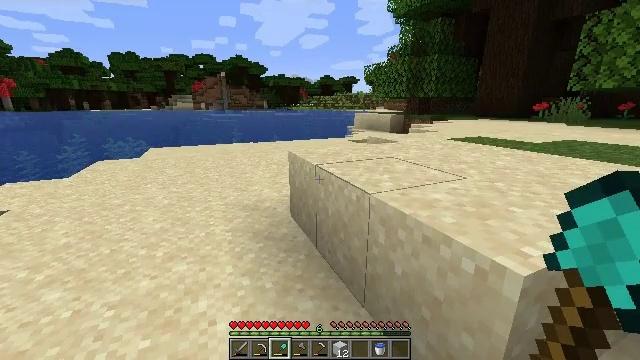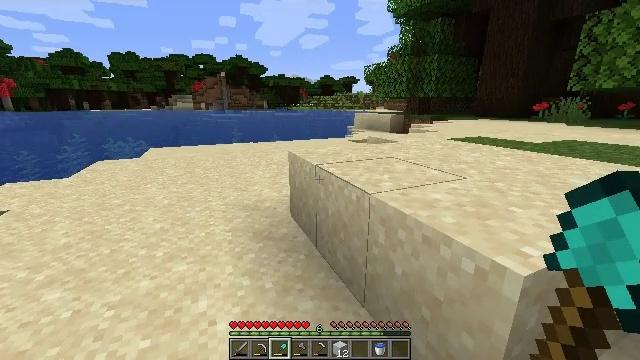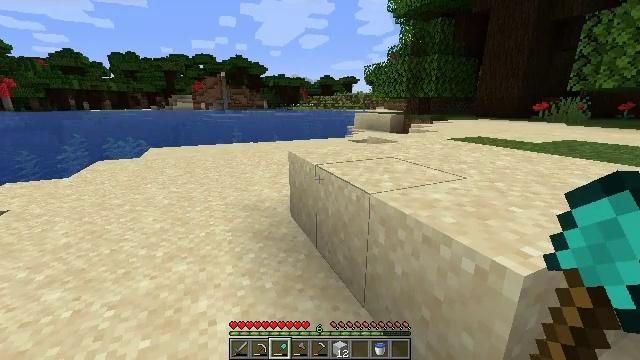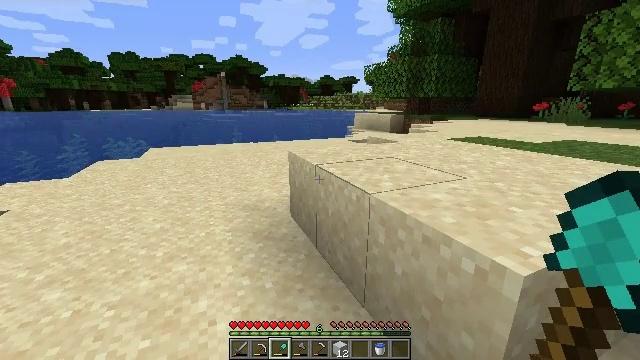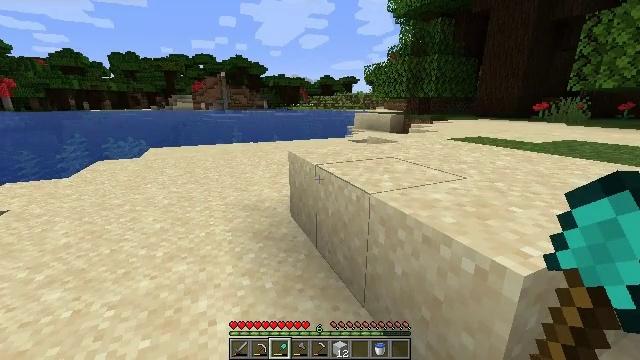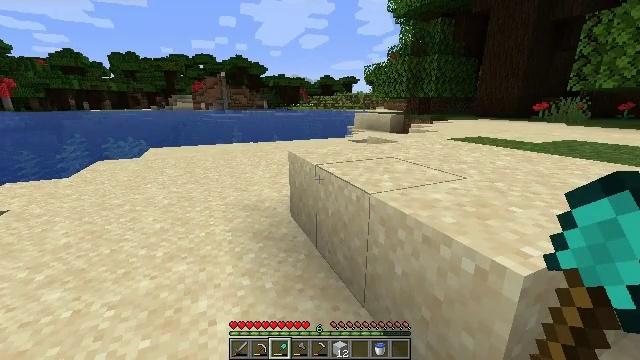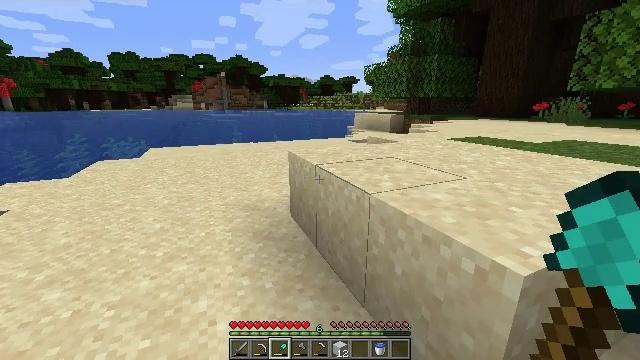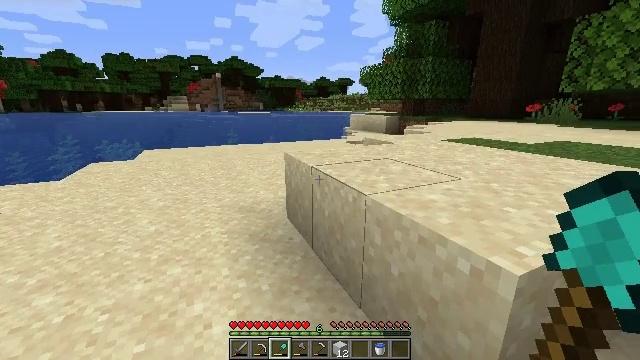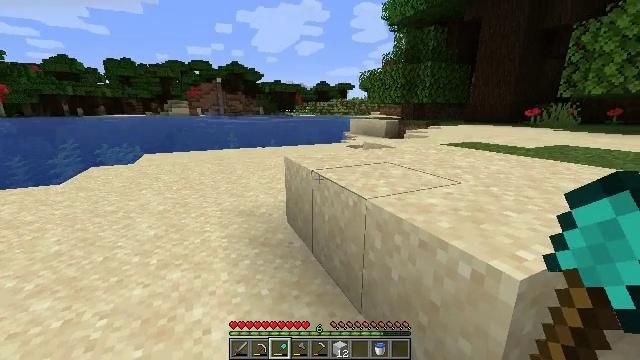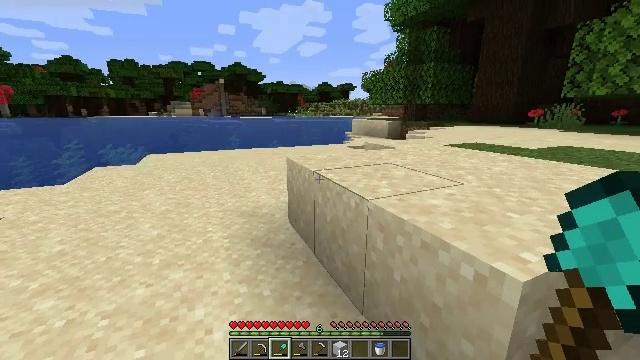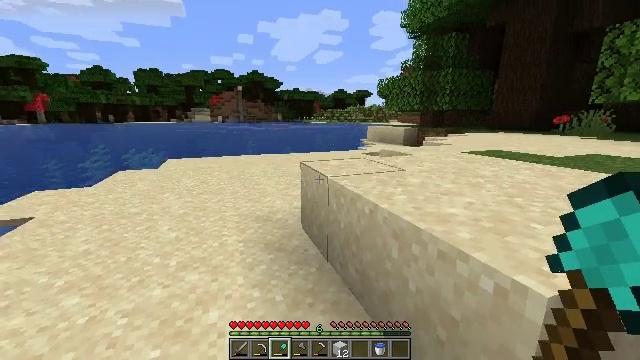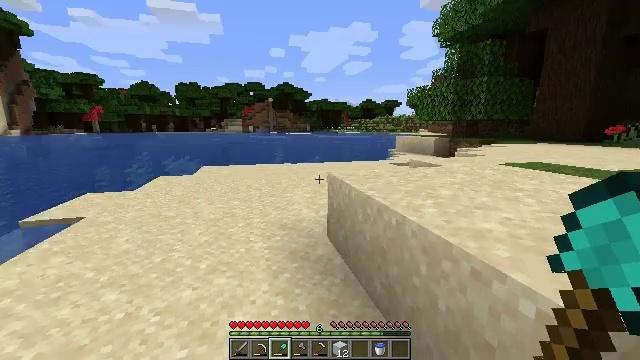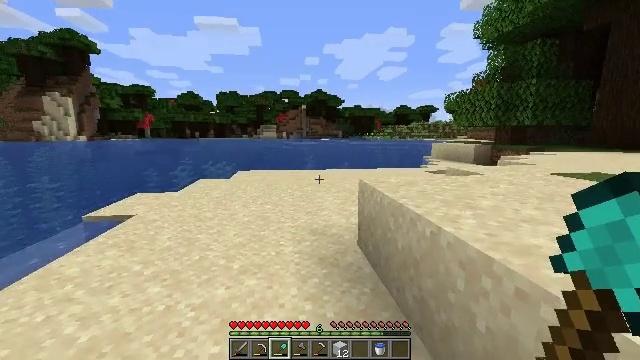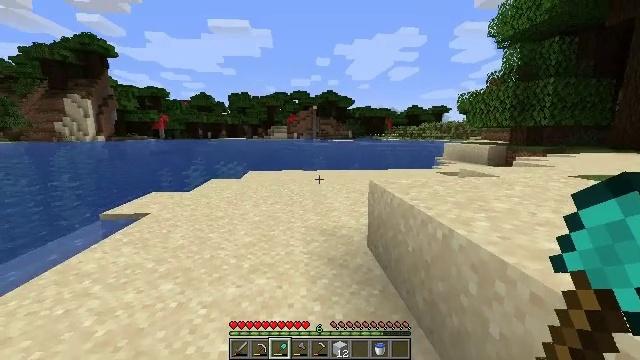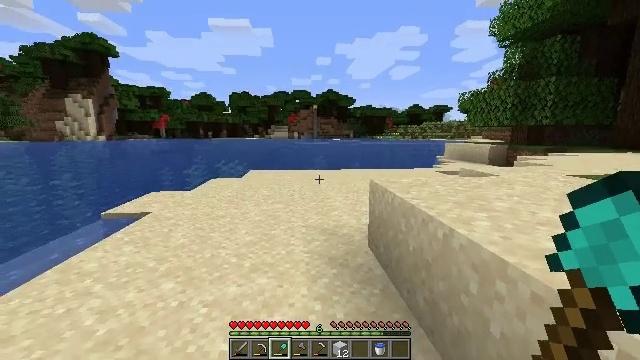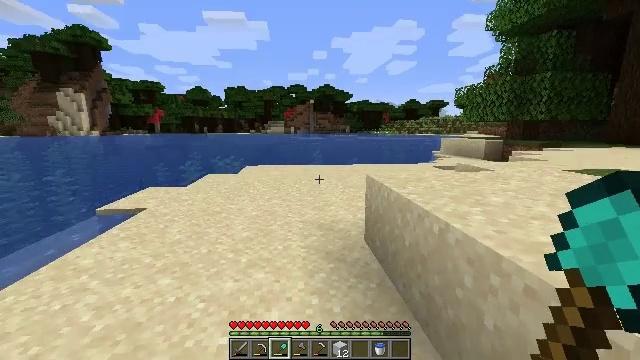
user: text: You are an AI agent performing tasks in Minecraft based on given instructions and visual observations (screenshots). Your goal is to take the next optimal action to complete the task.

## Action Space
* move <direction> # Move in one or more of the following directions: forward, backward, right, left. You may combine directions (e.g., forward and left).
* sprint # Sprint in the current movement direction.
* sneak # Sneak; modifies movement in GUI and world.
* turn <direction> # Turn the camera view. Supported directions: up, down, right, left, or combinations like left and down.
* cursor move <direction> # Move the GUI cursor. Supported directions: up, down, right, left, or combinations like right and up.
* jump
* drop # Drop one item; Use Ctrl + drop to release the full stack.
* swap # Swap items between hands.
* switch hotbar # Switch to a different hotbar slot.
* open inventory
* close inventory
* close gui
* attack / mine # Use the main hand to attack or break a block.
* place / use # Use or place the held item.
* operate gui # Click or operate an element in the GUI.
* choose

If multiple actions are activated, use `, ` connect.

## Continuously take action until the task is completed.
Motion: motion action
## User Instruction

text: drop white concrete
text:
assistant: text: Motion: no_op
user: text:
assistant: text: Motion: no_op
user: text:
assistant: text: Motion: no_op
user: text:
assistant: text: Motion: no_op
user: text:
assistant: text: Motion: no_op
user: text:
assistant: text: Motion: no_op
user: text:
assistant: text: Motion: no_op
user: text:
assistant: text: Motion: no_op
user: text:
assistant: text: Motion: no_op
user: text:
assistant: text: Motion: turn left and up
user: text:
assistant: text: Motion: turn left and up
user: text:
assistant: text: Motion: turn left and up
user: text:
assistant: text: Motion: turn left
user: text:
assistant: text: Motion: no_op
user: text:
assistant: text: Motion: turn down
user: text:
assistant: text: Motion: no_op
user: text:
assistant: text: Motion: move forward
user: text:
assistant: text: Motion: move forward
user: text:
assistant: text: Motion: move forward, turn left
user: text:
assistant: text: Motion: move forward, turn left
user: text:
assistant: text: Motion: move forward, turn left
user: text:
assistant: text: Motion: move forward, turn left and up
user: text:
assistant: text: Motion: move forward
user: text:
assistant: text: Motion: move forward
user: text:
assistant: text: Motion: move forward
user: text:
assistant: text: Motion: move forward
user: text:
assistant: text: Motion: move forward
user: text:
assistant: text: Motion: move forward
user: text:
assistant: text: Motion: move forward
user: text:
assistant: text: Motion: move forward